Question: For the clickable span I want the inside of the glyphicon to be white and not show the elements behind it. How do I do that?

'''
<ul class="summary">
<li></li>
<li class="summary-pendingitem">
<input id="input-newrating-text" class="summary-pendingitem-text"
placeholder="rating's text"/>
<input id="input-newrating-color" class="summary-pendingitem-color"
placeholder="rating's color"/>
<span id="btn-addrating" class="glyphicon glyphicon-plus-sign"></span>
</li>
</ul>
'''
'''
.summary{
position: relative;
list-style-type: none;
max-width: 18em;
margin-top: 1em;
}
.summary li{
border: 1px solid gray;
}
.summary li input{
margin: .3125em;
width: 96%;
}
#btn-addrating{
position: absolute;
top: -0.313em;
right: -0.313em;
font-size: 2em;
color: #77dd77;
}
'''
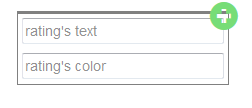
Answer: Generally speaking, you <URL> any more than you can slightly alter the presentation of the character ''R''. Icons are just glyphs or characters for a given font.
However, all elements can have both a both a 'color' and 'background-color' property. So, in this case, you can just add a background color to the glyphicon element, which will apply a white background. In this particular instance, if you'd like the background to 'hug' closer to the icon which happens to be a circle, you can apply a 'border-radius' of '50%' to turn the element into a circle. So you can accomplish like this:
'''
.my-plus {
color: #006800;;
background: white;
border-radius: 50%;
}
'''
Alternatively, you could compose icons by stacking two or more icons together.
You can <URL>:
'''
<span class="fa-stack fa-lg">
<i class="fa fa-circle fa-stack-2x"></i>
<i class="fa fa-plus fa-stack-1x fa-inverse"></i>
</span>
'''
### Demo in jsFiddle
<URL>